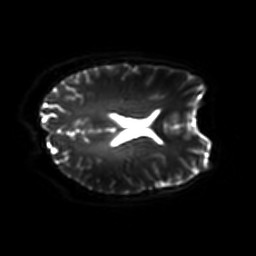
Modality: DWI
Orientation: axial
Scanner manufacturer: philips
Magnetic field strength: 7 T
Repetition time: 9.612 s
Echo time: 0.073 s